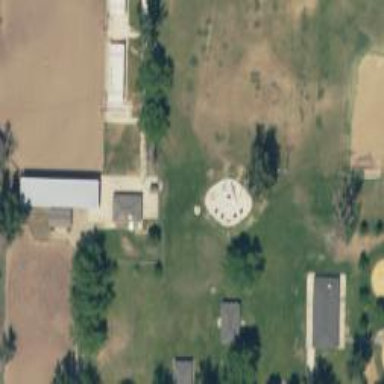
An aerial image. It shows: Memorial site with historic significance.